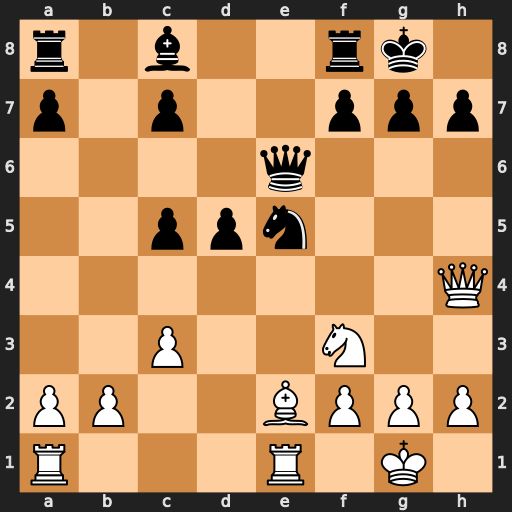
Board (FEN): r1b2rk1/p1p2ppp/4q3/2ppn3/7Q/2P2N2/PP2BPPP/R3R1K1
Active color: w
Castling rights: -
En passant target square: -
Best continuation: Nxe5 Qxe5 Bd3 Qxe1+ Rxe1